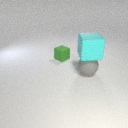
small green rubber cube behind large gray rubber sphere